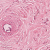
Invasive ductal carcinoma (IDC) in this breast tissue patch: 1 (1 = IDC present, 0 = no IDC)